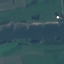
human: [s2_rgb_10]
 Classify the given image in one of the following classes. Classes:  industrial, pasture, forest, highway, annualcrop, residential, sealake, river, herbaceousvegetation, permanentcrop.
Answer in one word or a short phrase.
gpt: River